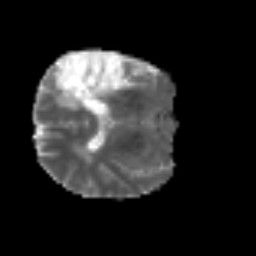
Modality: MD
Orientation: axial
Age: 72
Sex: male
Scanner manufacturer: siemens
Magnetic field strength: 3 T
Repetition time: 3.2 s
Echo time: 0.081 s